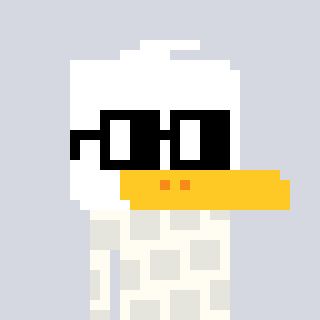
a pixel art character with square black glasses, a duck-shaped head and a grayscale-colored body on a cool background